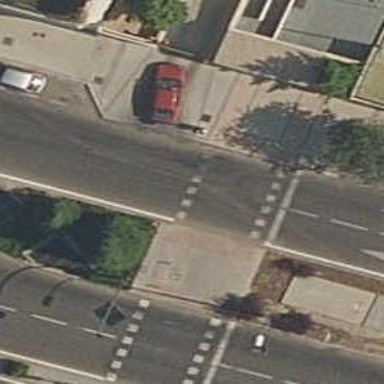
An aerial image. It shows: Crossing with traffic signals.